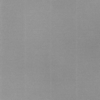
Label: dusty